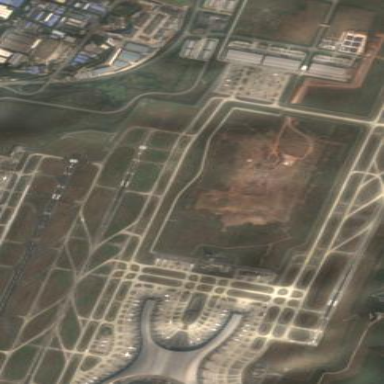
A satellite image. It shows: International airport with aerodrome classification.